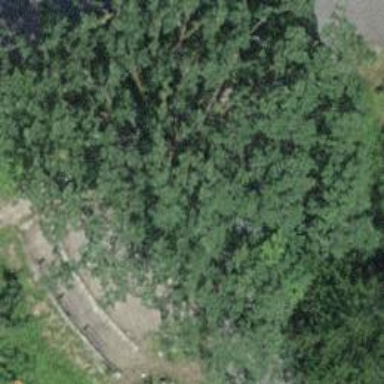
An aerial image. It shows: Beautiful tree in nature.